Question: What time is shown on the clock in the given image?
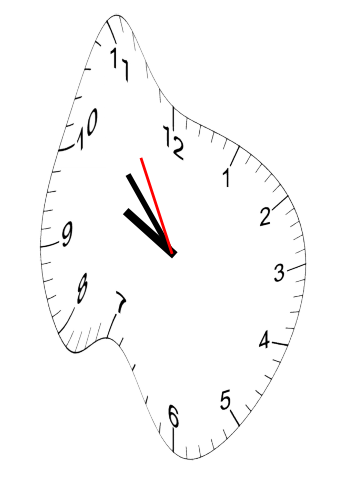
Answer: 09:52:55